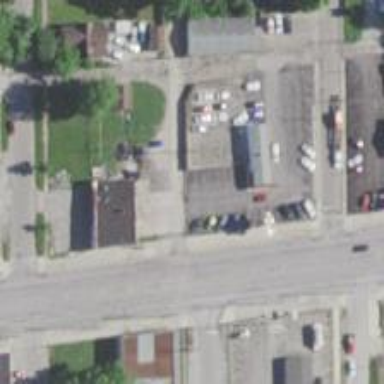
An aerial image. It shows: Alley classified as service road.